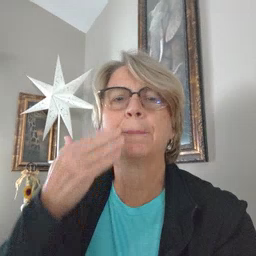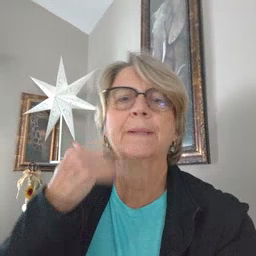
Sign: napkin